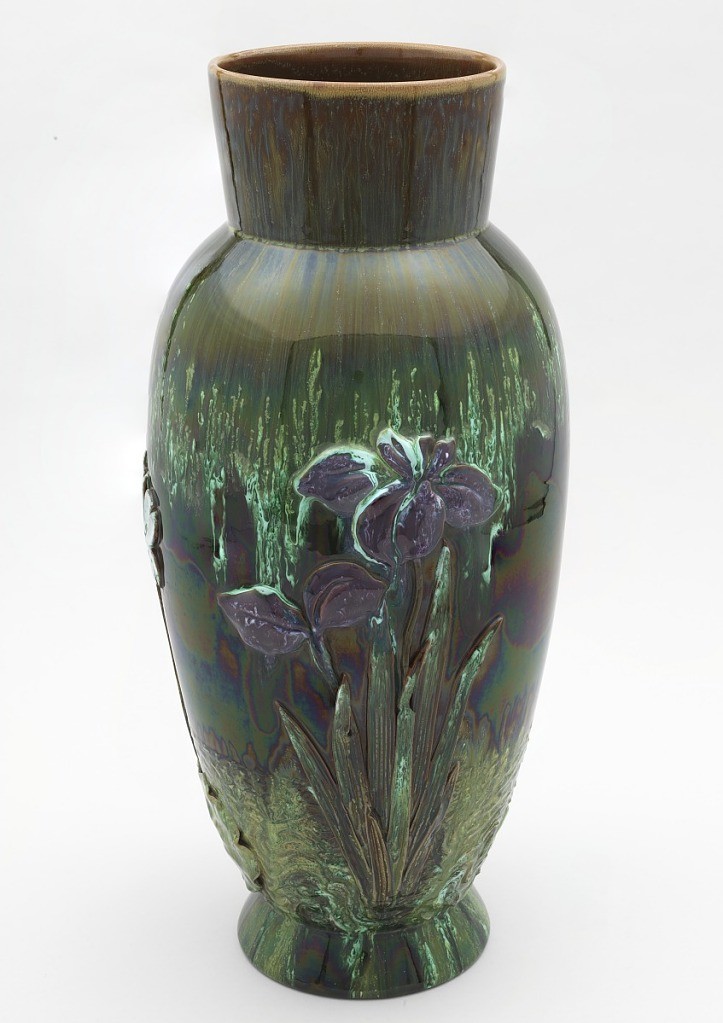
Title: Vase
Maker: Christopher Dresser, Scottish, 1834–1904
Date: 1880–82
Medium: Glazed earthenware, overglaze lustre
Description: Red earthenware body. Elongated ovoid shape, flared foot, flared "collar" neck. Body applied with molded iris with purple glaze, and white water lilies, both with foliage emerging from stylized water lines. Body glazed in striated brown, green and white, with surface iridescence. Interior glazed.